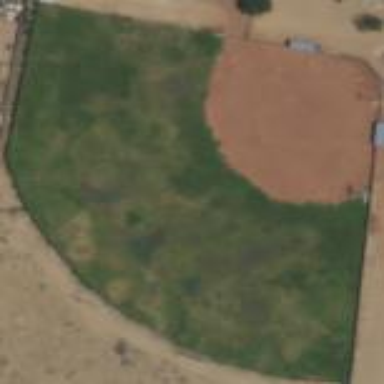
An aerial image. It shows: Baseball pitch for leisure land.